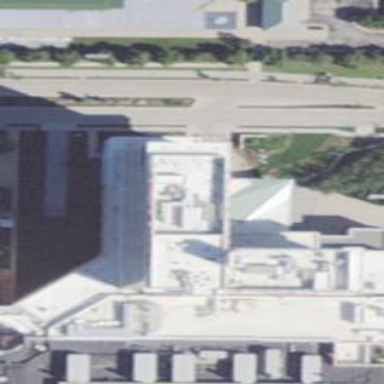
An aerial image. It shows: White hotel building with white roof.